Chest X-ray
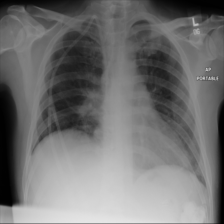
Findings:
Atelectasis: negative
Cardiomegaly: negative
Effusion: negative
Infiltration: positive
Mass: negative
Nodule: negative
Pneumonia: negative
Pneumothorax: negative
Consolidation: negative
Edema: negative
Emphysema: negative
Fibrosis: negative
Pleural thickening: negative
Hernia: negative